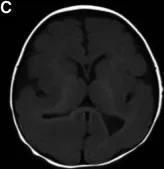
T1-weighted sagittal.
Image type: radiology (mri)